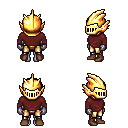
a pixel art fantasy rpg character, female body template, dark elf, purple skin, maroon long-sleeve shirt, gold greaves, green plain hairstyle, gold helm, metal gloves, brown shoes, four views (front, back, left, right), 2x2 character sprite sheet, small pixel art, hard edges, no anti-aliasing